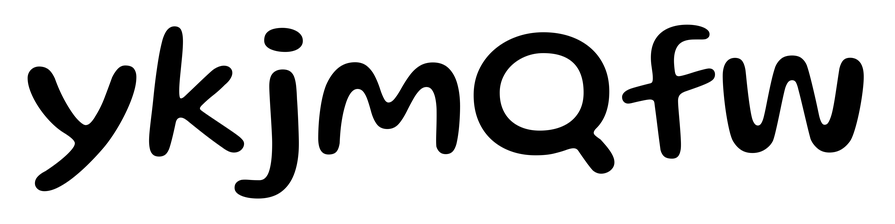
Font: Gluten_Regular